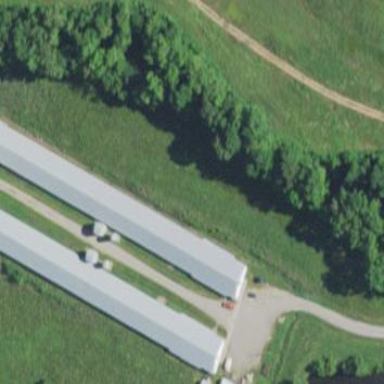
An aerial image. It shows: Farm auxiliary building.